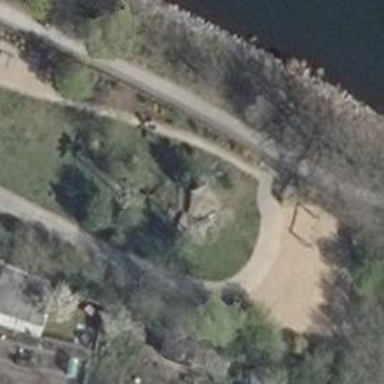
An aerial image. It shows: Playground featuring slide.